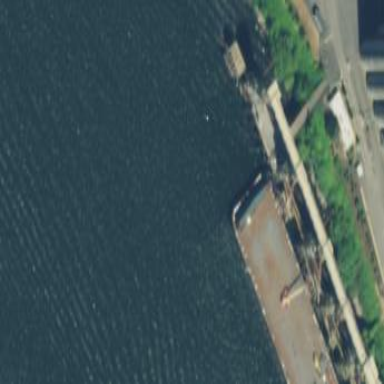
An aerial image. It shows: Man-made pier.